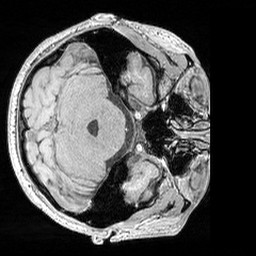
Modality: MP2RAGE
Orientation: axial
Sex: male
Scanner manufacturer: siemens
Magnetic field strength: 3 T
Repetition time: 5 s
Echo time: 0.00292 s